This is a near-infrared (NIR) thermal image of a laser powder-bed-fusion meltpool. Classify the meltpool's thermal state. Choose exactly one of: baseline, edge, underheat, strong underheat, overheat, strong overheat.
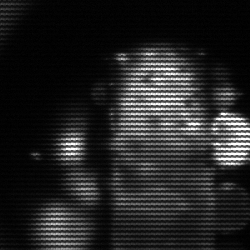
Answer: strong underheat